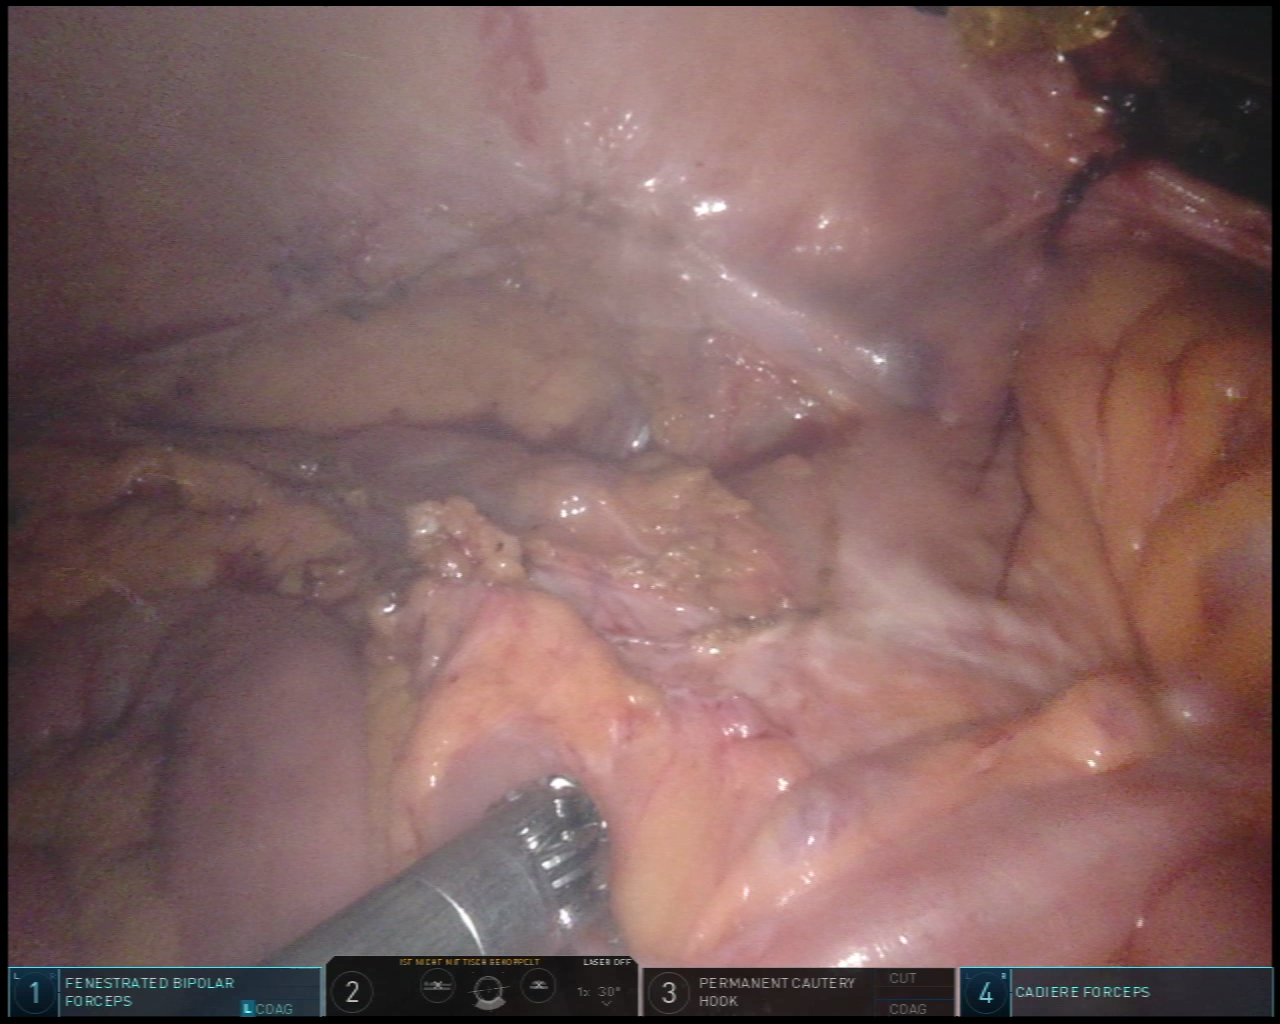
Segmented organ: colon
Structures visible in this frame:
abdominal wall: yes
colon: yes
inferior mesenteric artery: no
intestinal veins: no
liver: no
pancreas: no
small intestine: yes
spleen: no
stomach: no
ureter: no
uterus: no
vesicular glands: no